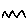
Label: zigzag